Question:
Attached image shows the graph in dashboard which has two graph overlapped.
I want to put a drop down option to it so that I can select one at a time.
Sometimes I have more than 10 samples or graph in one so I would like to go with this approach or something similar option.
I tried the default option we have at the bottom of the graph, but if I have n number of graphs in one that wont help me. I couldn't understand how to get this done.
Can anyone help me with this.
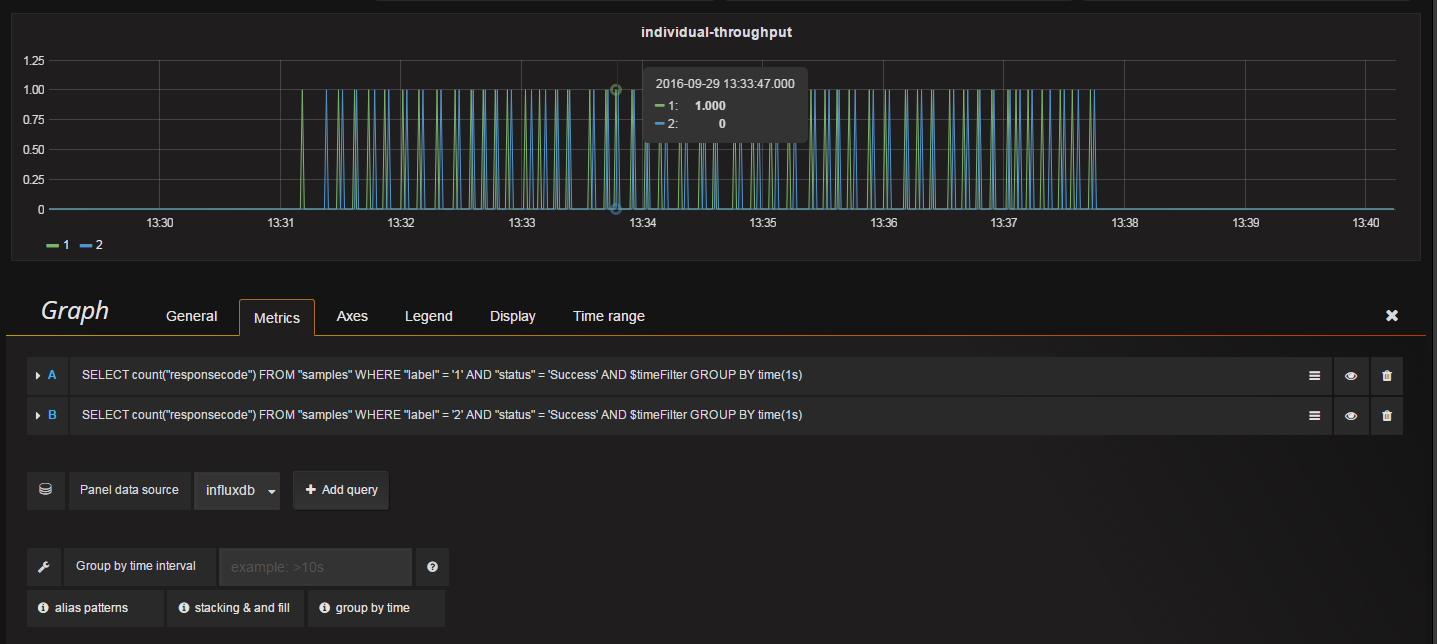
Answer: I think you are describing the templating function. Take a look at this link: <URL>
Like you can see in the screenshot of one of my dashboards. With the help of templating I can select between different query's to show in the graph:
<URL>
In your case the query would look something like:
'''
SELECT count("responsecode") FROM "samples" WHERE "label" = /^$YOUR_TEMPLATE_NAME$/ AND ...
'''